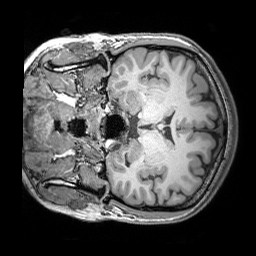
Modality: T1w
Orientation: coronal
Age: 24
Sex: female
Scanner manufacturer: siemens
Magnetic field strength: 3 T
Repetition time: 2.53 s
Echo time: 0.00326 s